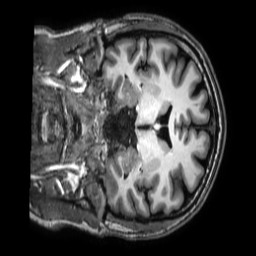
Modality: T1w
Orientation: coronal
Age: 41
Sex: male
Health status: healthy
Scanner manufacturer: philips
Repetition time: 0.009 s
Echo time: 0.004 s